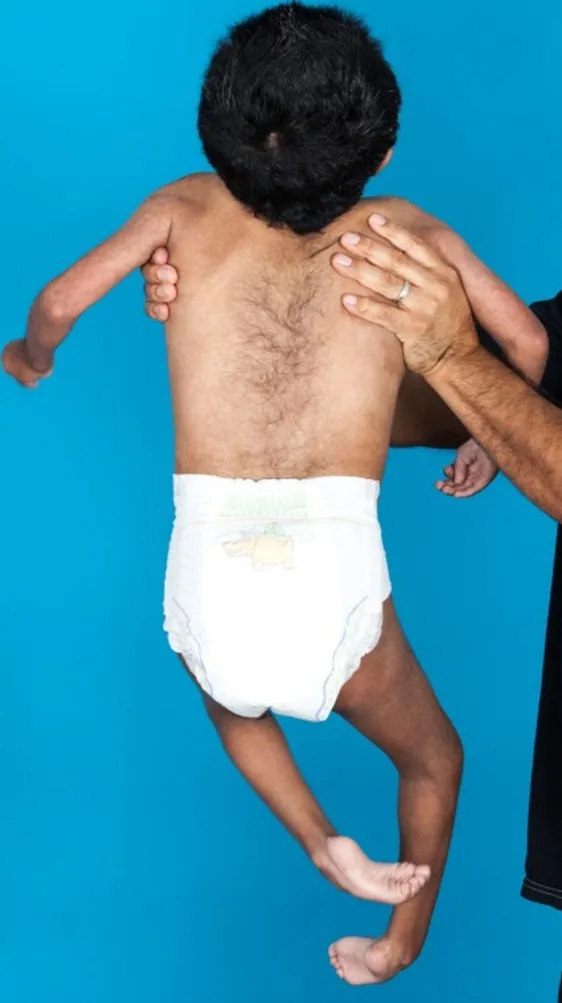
Prominent hypertrichosis covering patient's back.
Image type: medical_photograph (other_medical_photograph)